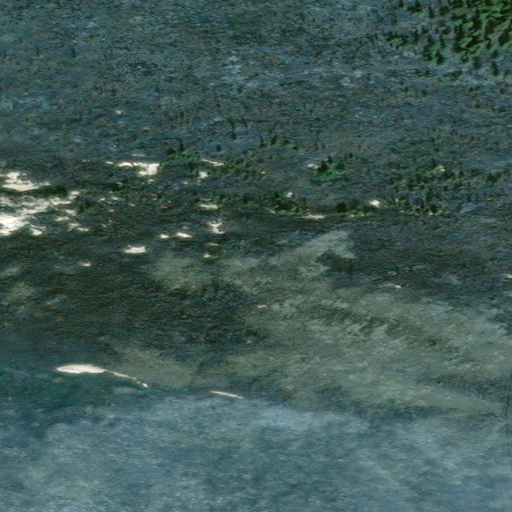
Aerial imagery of mountain in Alaska named Sugarloaf Mountain containing only unknown